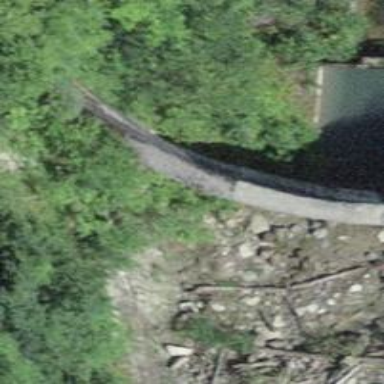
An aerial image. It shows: Dam along waterway.